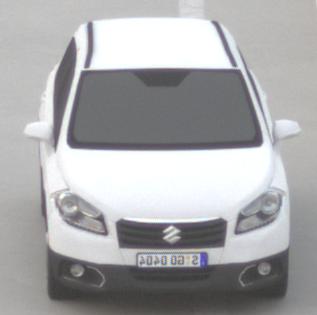
Make: Suzuki
Model: SX4 S-Cross 1.6
Detailed model: SX4 (II) S-Cross
Model produced from: 2013/10
Model produced until: 2015/08
Doors: 5
Color: white
Road condition: dry road
Daytime: sunrise or sunset
Contrast: low contrast